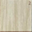
Piece: xx